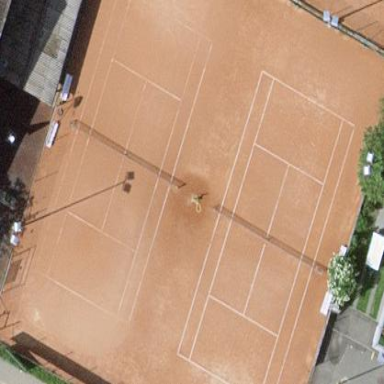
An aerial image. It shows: Tennis court in leisure pitch.